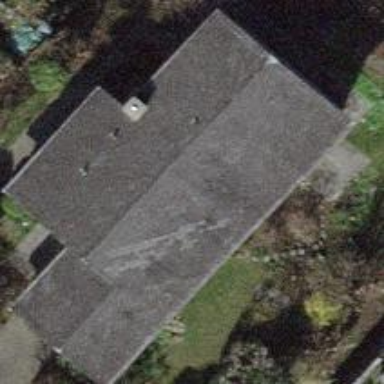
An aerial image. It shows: Detached building.